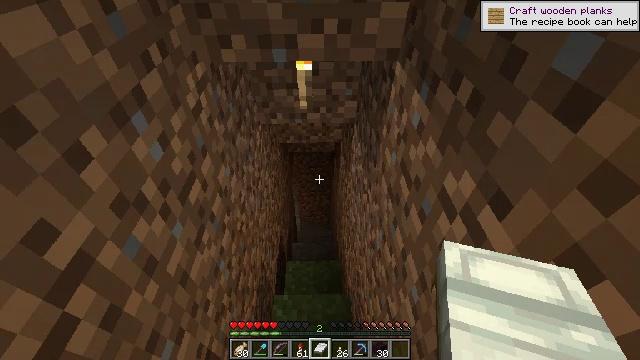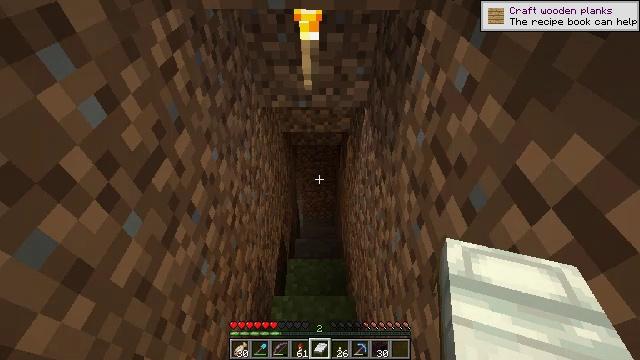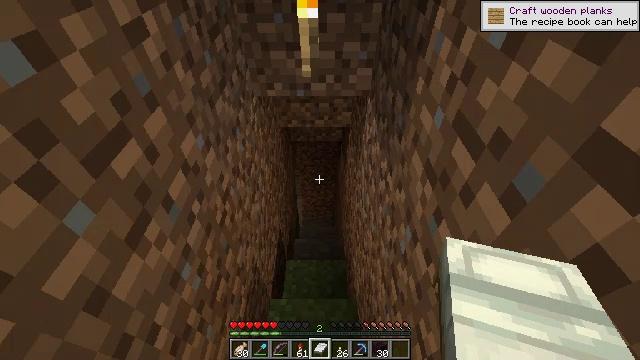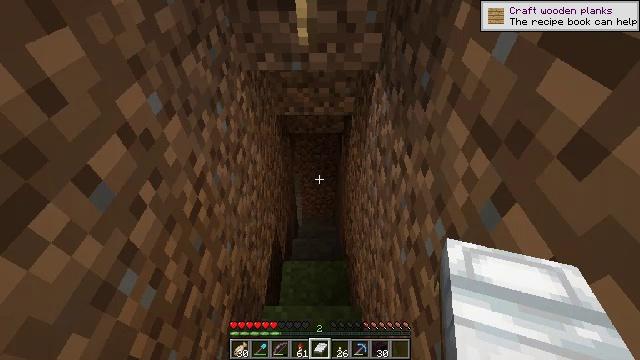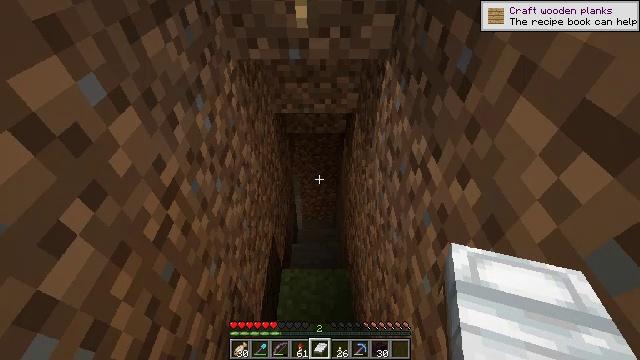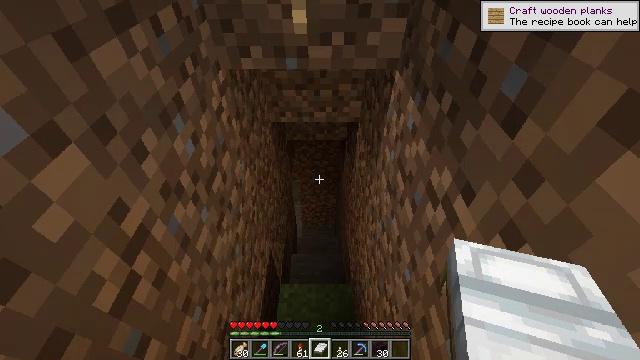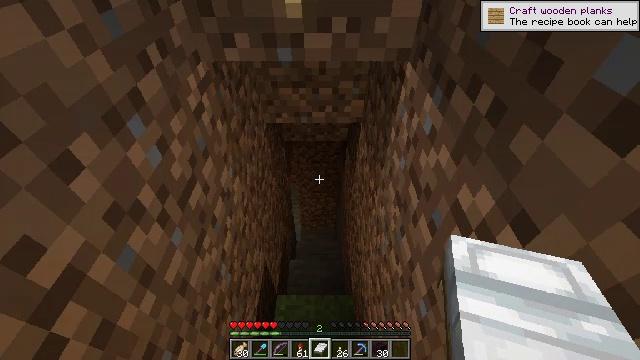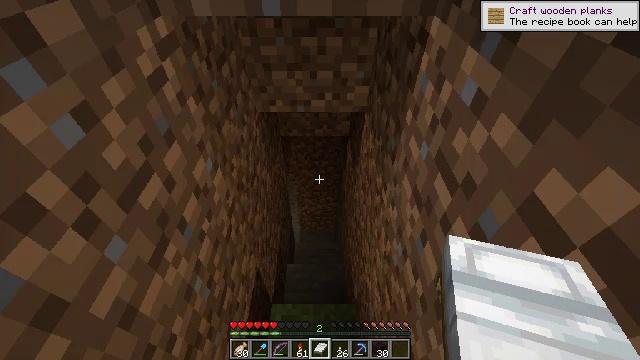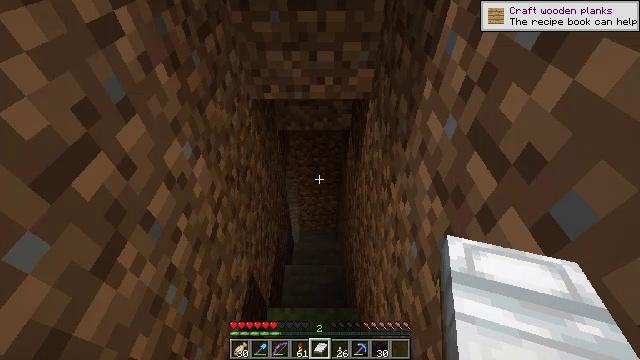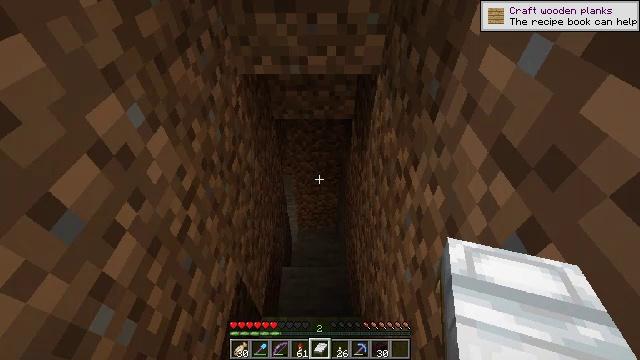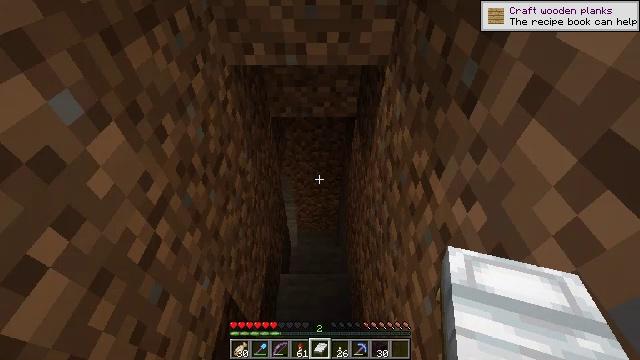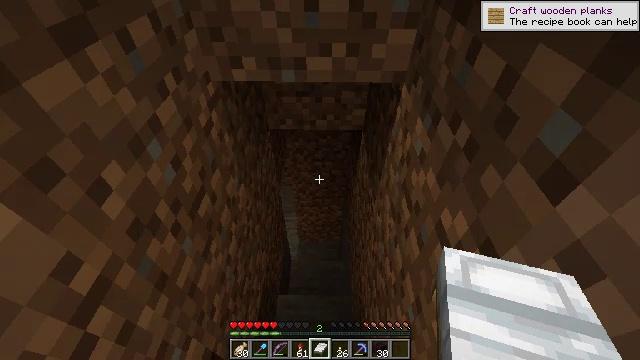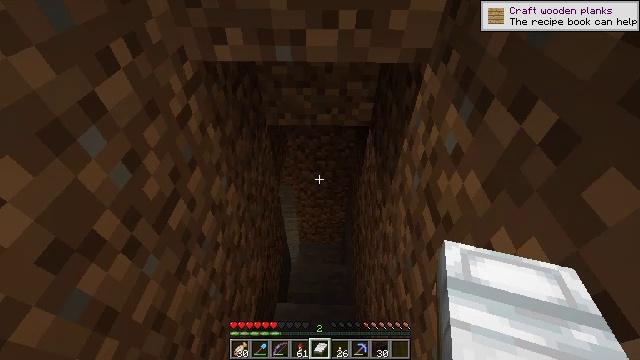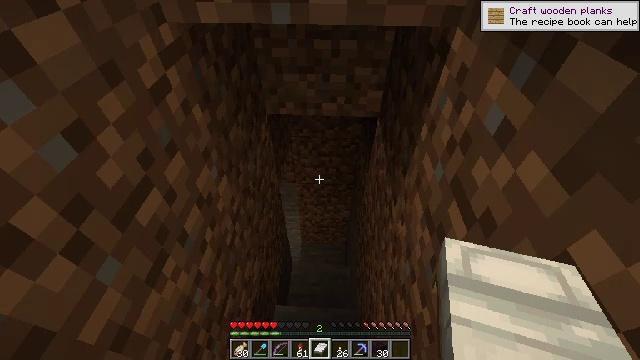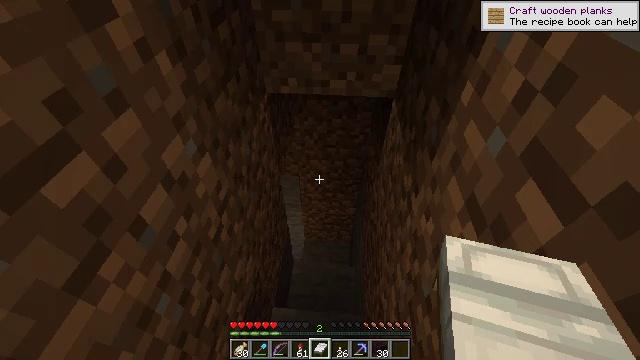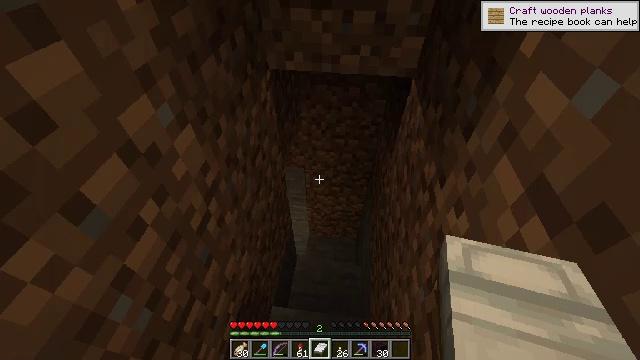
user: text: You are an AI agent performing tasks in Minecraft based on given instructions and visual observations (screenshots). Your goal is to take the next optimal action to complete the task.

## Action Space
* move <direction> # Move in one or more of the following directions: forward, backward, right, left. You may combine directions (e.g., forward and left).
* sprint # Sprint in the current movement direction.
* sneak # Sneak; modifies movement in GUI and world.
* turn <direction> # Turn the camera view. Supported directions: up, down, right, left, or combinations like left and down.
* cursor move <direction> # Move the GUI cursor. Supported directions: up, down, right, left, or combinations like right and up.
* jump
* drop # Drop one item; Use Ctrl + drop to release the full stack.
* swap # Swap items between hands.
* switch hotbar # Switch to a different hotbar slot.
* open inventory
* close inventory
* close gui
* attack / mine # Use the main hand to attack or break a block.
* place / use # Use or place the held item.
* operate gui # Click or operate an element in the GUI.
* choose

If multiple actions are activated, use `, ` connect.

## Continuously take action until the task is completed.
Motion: motion action
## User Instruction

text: Smelt netherrack to create nether bricks.
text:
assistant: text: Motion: move forward, turn left
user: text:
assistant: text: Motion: move forward
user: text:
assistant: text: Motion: move forward
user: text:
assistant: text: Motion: move forward
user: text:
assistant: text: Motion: move forward
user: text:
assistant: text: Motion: move forward
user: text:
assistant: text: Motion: move forward
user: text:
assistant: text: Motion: move forward
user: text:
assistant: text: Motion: move forward
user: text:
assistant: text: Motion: move forward
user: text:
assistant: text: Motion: move forward, turn left
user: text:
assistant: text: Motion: move forward
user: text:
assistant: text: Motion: move forward, turn left
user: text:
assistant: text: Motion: move forward, turn left
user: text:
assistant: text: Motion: move forward, turn left
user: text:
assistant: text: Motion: move forward, turn left
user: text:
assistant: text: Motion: move forward, turn left
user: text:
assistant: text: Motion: move forward, turn left
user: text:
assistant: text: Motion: move forward, turn left
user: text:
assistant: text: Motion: move forward, turn left
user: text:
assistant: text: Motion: move forward
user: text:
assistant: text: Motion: move forward
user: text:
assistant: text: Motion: move forward and move right
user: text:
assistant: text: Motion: move forward and move right, turn left
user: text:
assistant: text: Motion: move forward and move right, turn left
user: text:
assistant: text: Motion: move forward and move right, turn left and up
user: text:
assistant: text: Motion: move forward, turn left and up
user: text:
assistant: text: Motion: move forward, turn left and up
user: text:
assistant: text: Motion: move forward, turn left and up
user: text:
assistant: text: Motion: move forward, turn left and up